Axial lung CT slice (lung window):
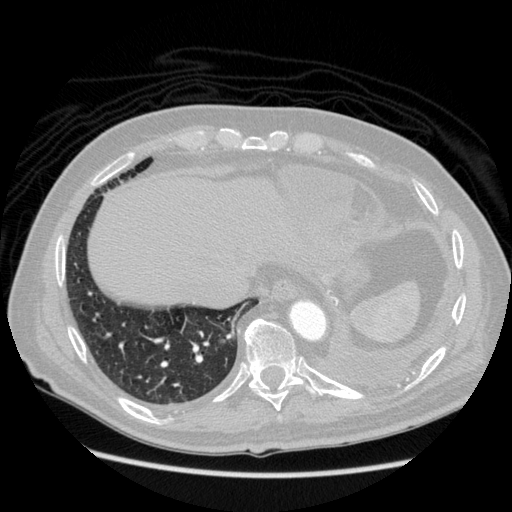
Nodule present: no